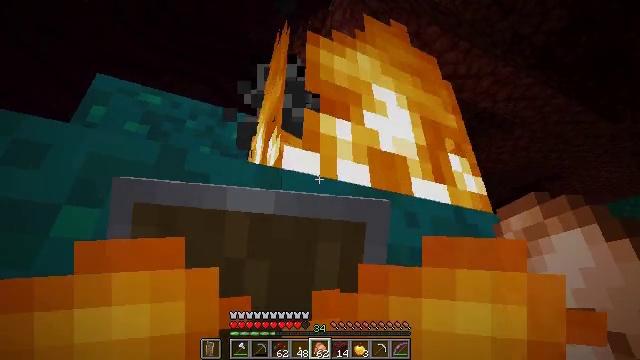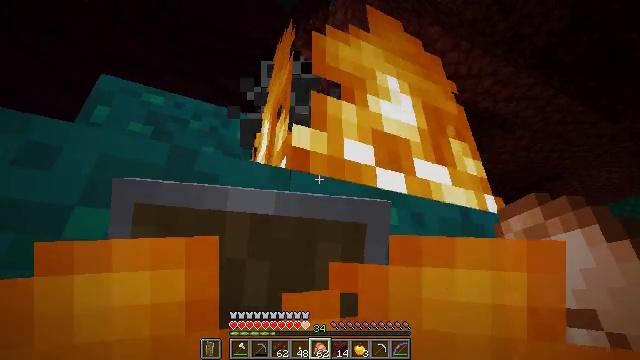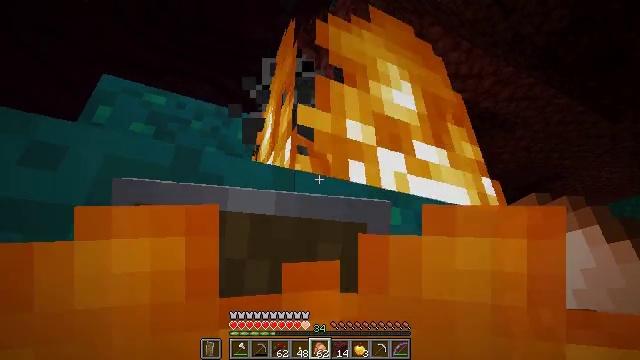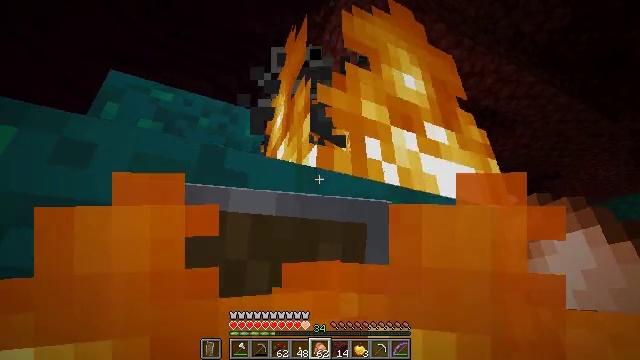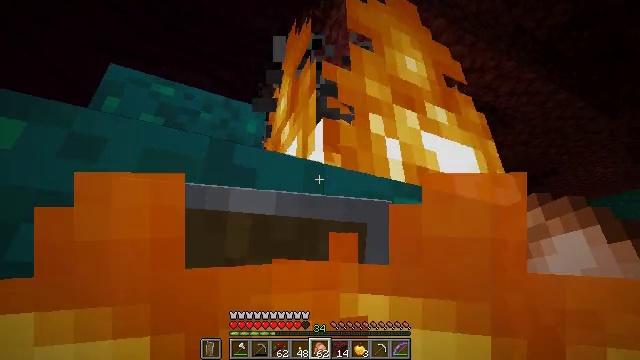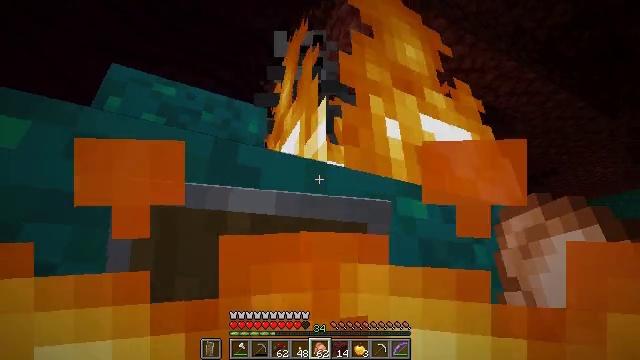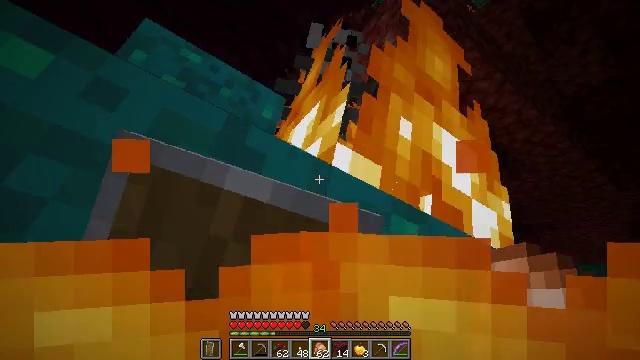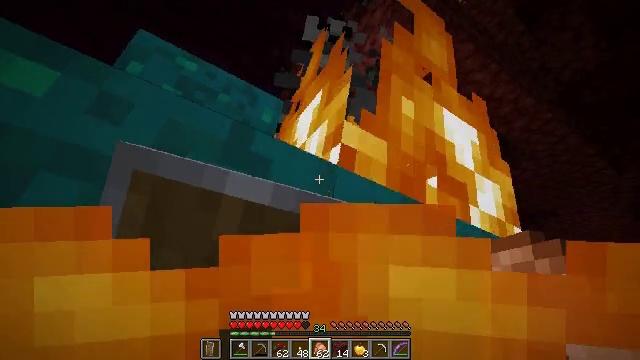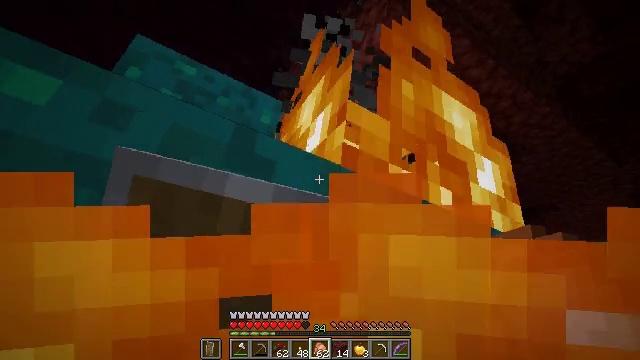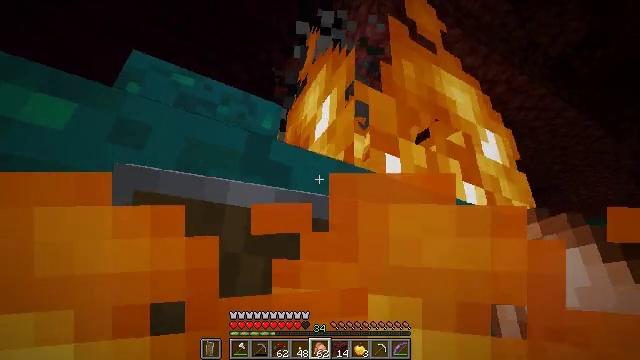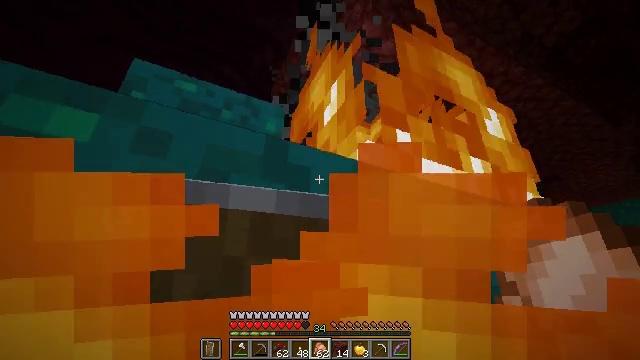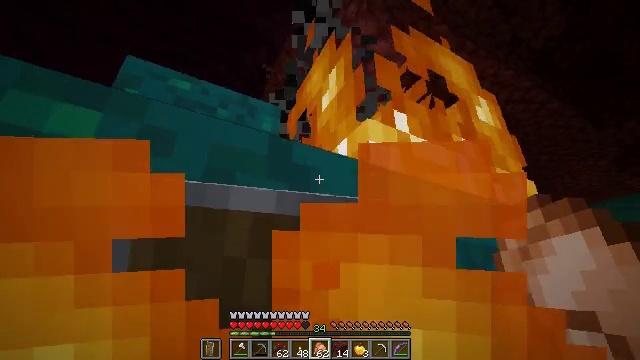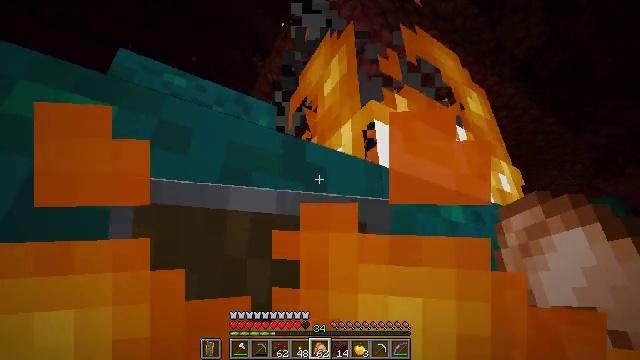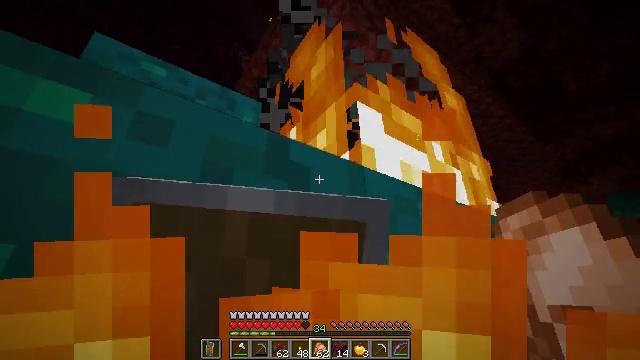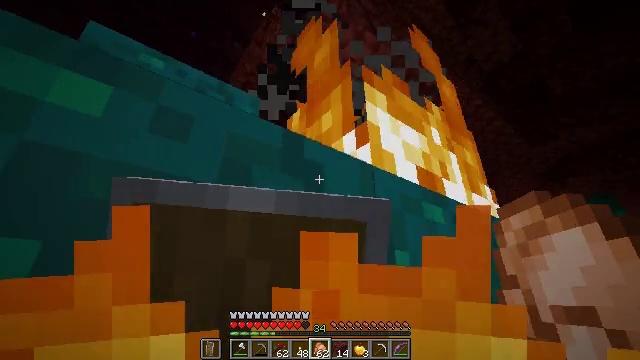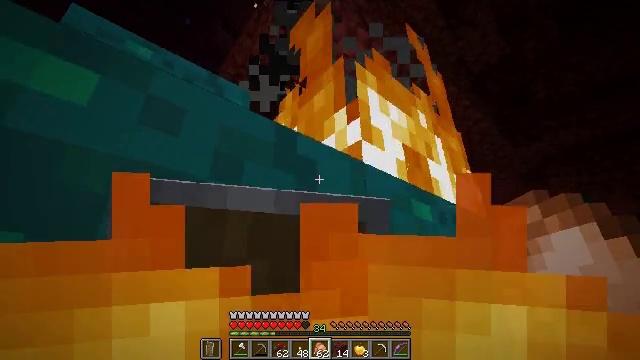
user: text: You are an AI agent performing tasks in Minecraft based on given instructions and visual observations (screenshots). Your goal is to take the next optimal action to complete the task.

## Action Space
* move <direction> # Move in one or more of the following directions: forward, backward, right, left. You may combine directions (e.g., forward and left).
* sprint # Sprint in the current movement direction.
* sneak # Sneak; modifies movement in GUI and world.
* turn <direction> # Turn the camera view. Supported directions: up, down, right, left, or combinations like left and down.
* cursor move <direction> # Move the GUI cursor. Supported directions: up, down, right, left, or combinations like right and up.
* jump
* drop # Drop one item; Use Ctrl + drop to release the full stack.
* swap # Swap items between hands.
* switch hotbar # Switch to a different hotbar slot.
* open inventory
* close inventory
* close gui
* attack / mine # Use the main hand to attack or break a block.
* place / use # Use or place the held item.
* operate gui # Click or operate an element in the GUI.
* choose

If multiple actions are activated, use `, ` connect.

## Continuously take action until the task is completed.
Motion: motion action
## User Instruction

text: Attack the warped wart block to obtain it.
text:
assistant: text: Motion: move left, use / place
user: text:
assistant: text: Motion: move left, use / place
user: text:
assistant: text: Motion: move left, use / place
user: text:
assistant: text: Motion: use / place
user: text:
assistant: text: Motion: use / place
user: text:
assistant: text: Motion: use / place
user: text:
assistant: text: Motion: move left, use / place
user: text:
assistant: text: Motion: move left, use / place
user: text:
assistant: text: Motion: move left, use / place
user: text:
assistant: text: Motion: move left, use / place
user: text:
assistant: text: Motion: move left, turn right, use / place
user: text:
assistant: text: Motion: move left, turn right, use / place
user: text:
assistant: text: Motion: move left, turn right, use / place
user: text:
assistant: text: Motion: turn right, use / place
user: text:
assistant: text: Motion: turn right, use / place
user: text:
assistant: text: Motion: turn right, use / place
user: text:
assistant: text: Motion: turn right and up, use / place
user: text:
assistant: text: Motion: turn right and up, use / place
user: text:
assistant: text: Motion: use / place
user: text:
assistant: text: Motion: use / place
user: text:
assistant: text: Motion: turn up, use / place
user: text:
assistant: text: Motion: turn left and up
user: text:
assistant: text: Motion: turn left and up
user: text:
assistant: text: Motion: no_op
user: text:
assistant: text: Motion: no_op
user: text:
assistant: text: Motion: no_op
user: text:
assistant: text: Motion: no_op
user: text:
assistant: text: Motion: no_op
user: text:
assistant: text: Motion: no_op
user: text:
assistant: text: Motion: no_op